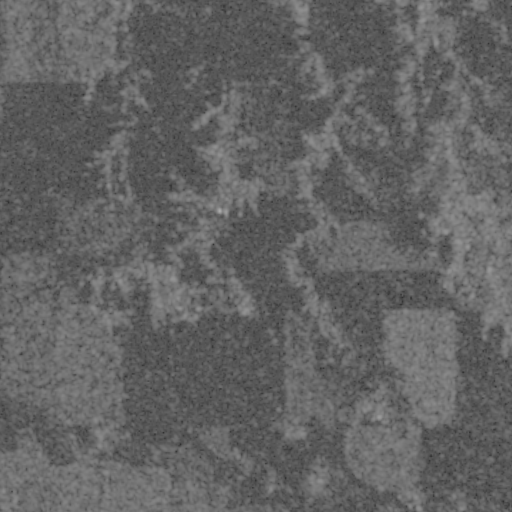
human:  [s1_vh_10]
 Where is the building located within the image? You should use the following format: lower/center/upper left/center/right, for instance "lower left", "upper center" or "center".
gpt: The building is located in the center left of the image.
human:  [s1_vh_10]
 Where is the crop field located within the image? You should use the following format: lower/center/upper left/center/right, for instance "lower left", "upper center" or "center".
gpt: There is no crop field in the image.

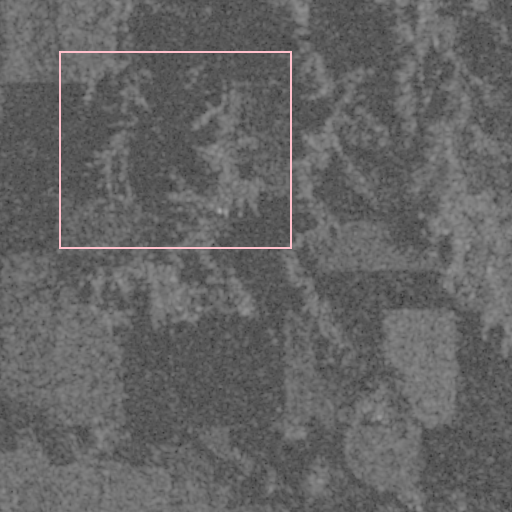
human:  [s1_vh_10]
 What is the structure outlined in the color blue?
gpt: There is no blue outline.
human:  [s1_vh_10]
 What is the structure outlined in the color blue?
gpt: There is no structure outlined in blue.